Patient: sex F, age 54
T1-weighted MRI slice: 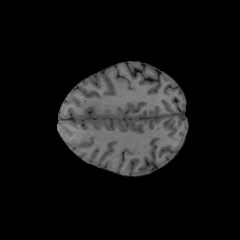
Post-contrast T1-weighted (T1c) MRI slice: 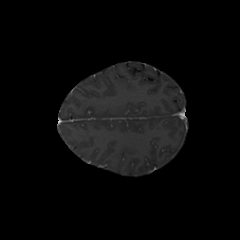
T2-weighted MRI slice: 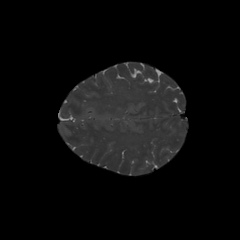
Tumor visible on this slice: no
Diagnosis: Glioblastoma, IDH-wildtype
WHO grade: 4